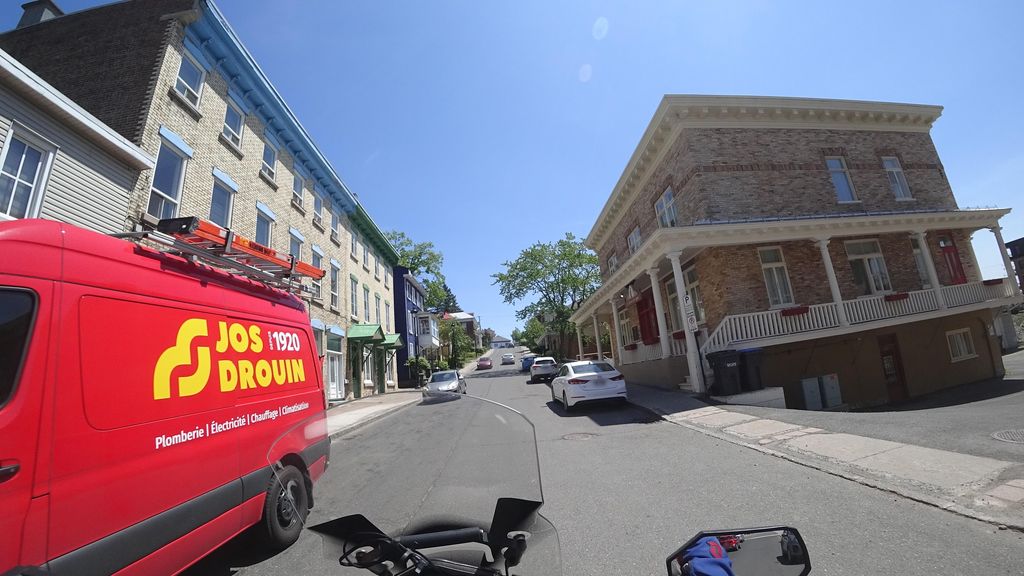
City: quebec_city